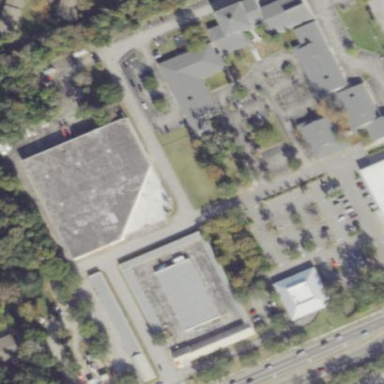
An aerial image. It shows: Building used for storage rental.